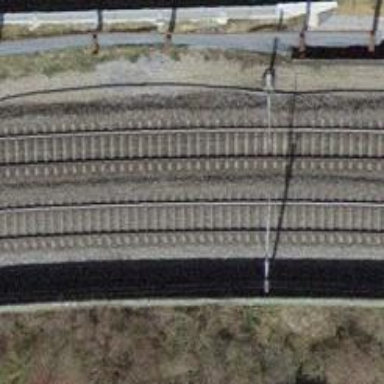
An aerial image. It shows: Single-track electrified railway with contact line.